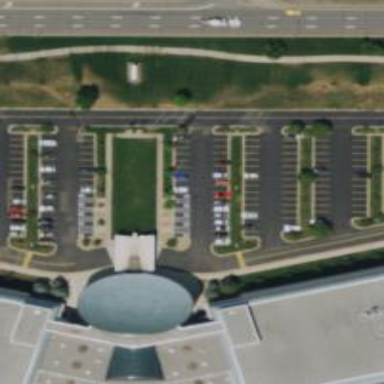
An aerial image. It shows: Parking space is available.